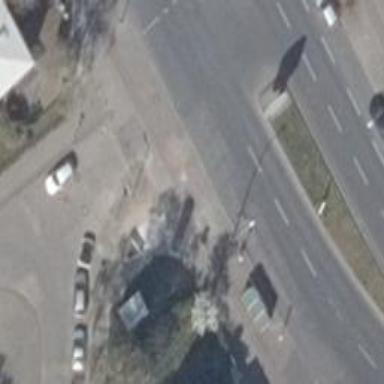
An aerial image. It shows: Advertising column.